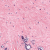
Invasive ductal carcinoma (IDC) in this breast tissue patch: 0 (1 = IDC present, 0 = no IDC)